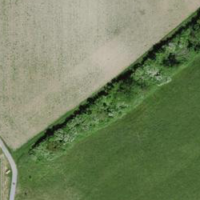
EUNIS habitat code: 25
Species observed at this site:
Galium aparine